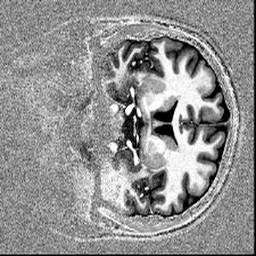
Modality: T1w
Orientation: coronal
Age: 27
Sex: male